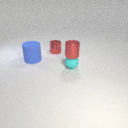
large blue rubber cylinder in front of small red metal cylinder